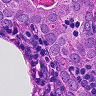
Metastatic tissue present: yes